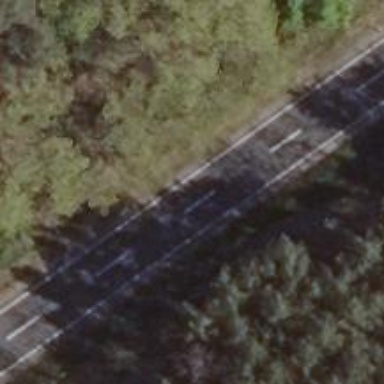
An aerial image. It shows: Grass track road with grade 5 tracktype.